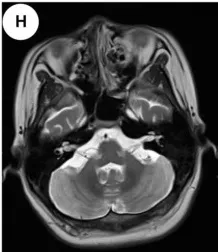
Serial MRI changes at three different time points. (G-I) The third MRI obtained 2 weeks after treatment initiation indicating minimal changes.
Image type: radiology (mri)